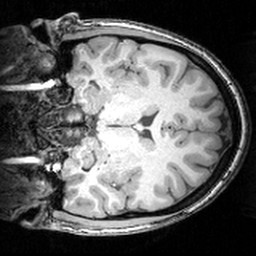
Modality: T1w
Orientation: coronal
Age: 19
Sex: female
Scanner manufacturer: siemens
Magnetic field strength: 3 T
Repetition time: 1.81 s
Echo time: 0.00351 s